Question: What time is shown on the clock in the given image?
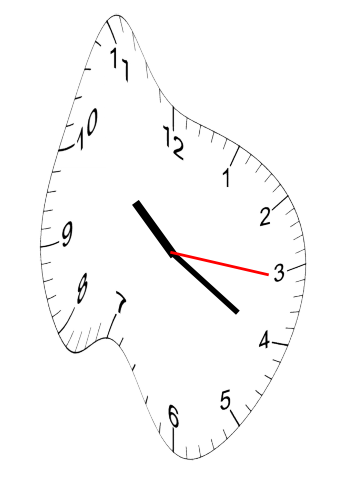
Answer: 10:20:16